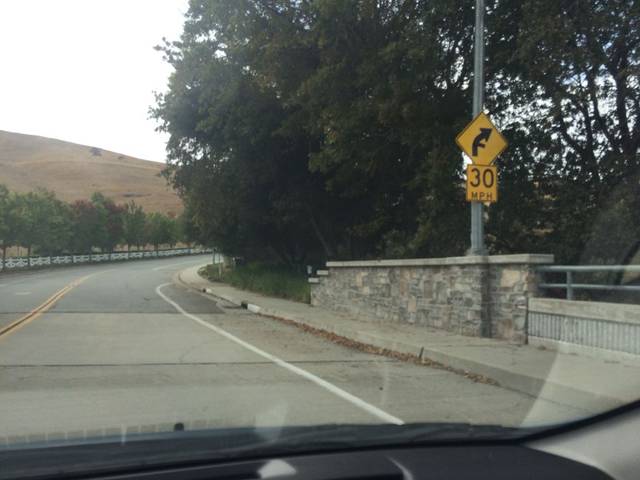
Region: United States
Coordinates: 37.291, -121.785